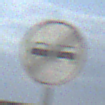
Verkehrszeichen: EndeUeberholverbot
Umgebung: Outdoor, Nature
Tageszeit: Night
Wetter: Overcast
Licht: Artificial
Jahreszeit: NotSpecified
Kontrast: LowContrast